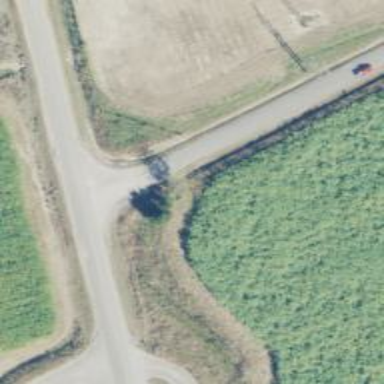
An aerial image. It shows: Tertiary road.